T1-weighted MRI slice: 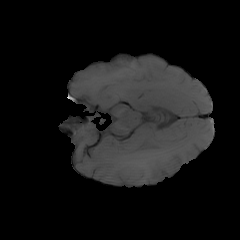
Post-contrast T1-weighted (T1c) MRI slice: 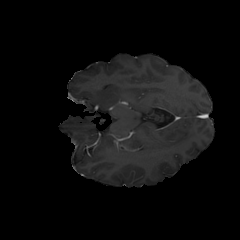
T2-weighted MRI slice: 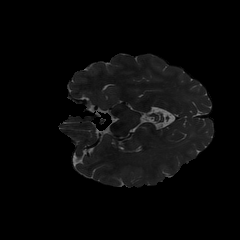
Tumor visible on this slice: no